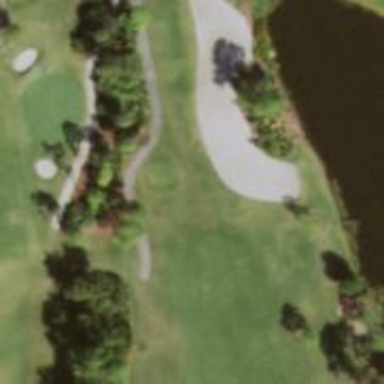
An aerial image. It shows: Path used for both walking and golf.